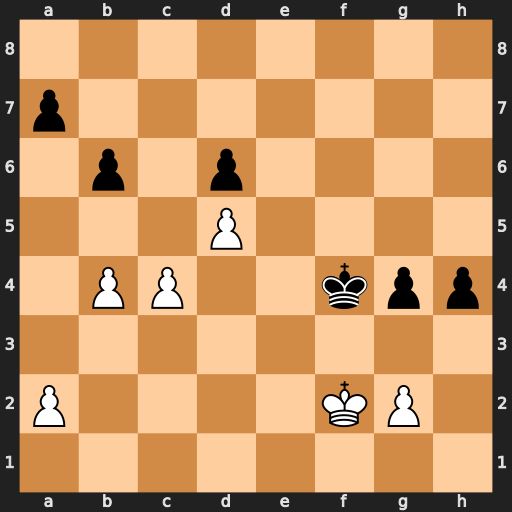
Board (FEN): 8/p7/1p1p4/3P4/1PP2kpp/8/P4KP1/8
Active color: w
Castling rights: -
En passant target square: -
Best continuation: c5 dxc5 d6 c4 d7